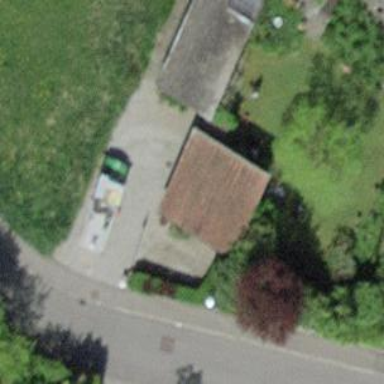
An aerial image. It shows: Garage building.